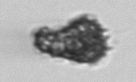
Label: Syracosphaera_pulchra